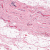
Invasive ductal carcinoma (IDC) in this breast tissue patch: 0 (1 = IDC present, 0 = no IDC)